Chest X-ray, PA view. Patient: 61 years old, sex F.
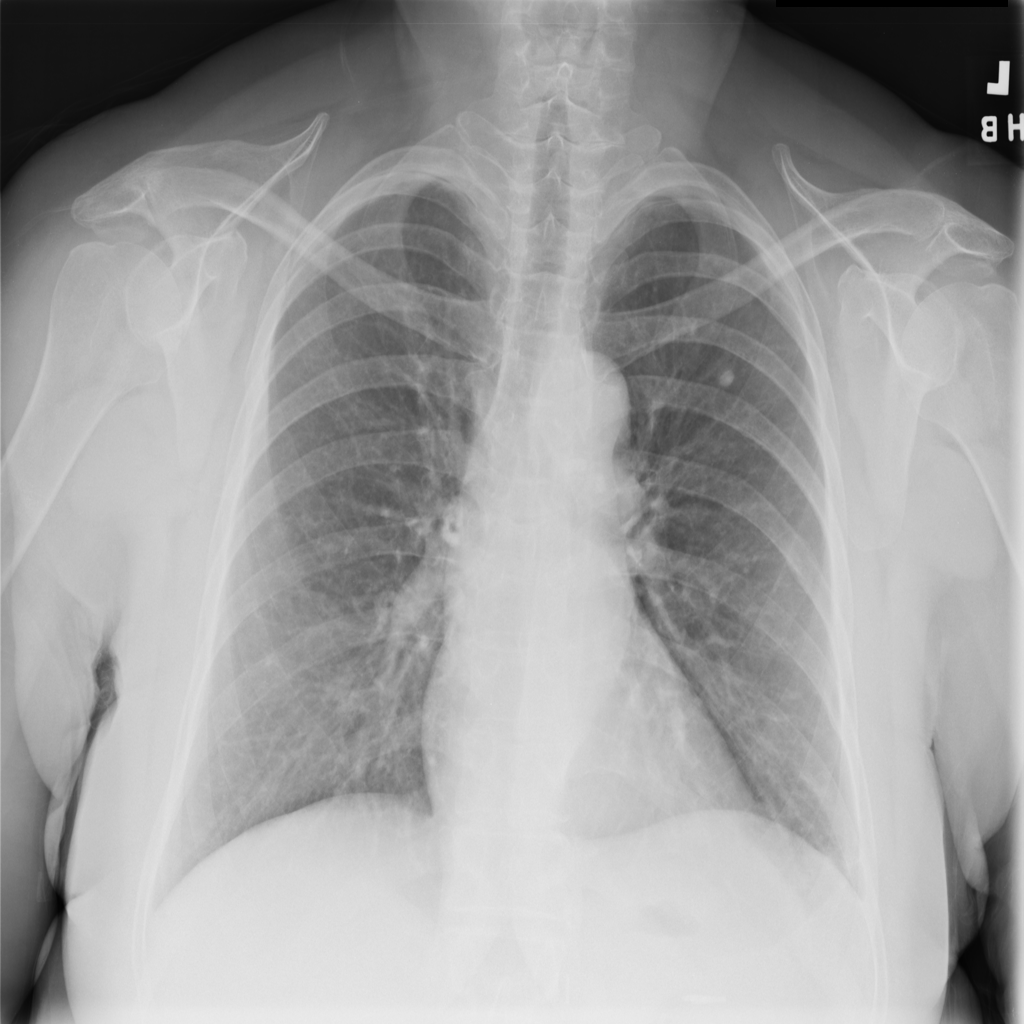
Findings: Nodule